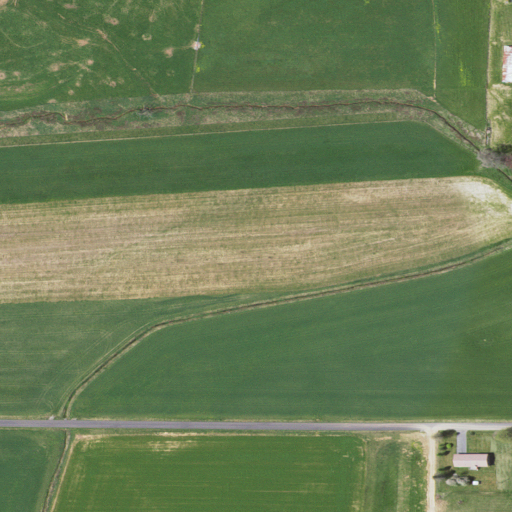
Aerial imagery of plain(s) in Virginia named Pine Glade containing pasture, cultivated crops, low intensity development, medium intensity development, open development, and high intensity development